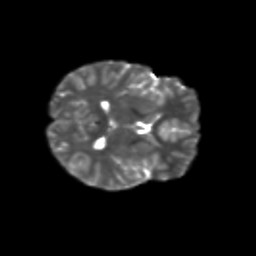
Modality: T2w
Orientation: axial
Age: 11
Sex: female
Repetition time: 9.5 s
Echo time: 0.089 s